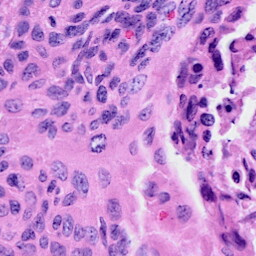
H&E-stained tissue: Cervix